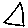
Label: triangle